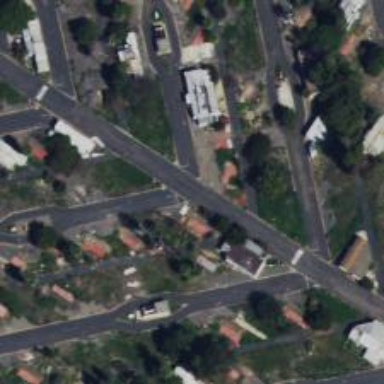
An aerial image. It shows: Residential road.